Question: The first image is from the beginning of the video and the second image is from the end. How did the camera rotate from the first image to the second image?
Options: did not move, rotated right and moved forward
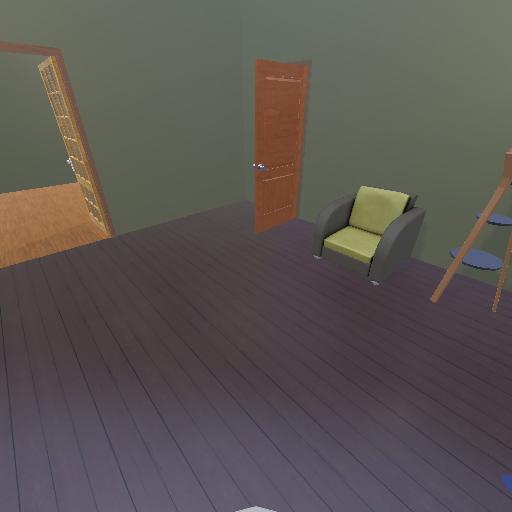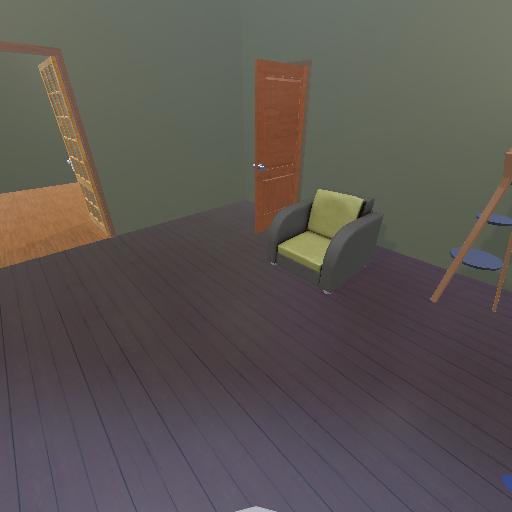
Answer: did not move